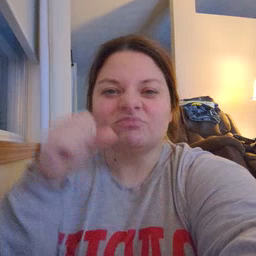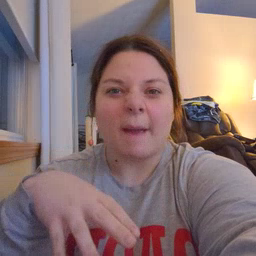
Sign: drop